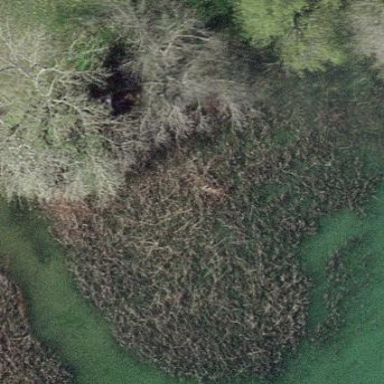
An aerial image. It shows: Reedbed in wetland area.